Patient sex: M
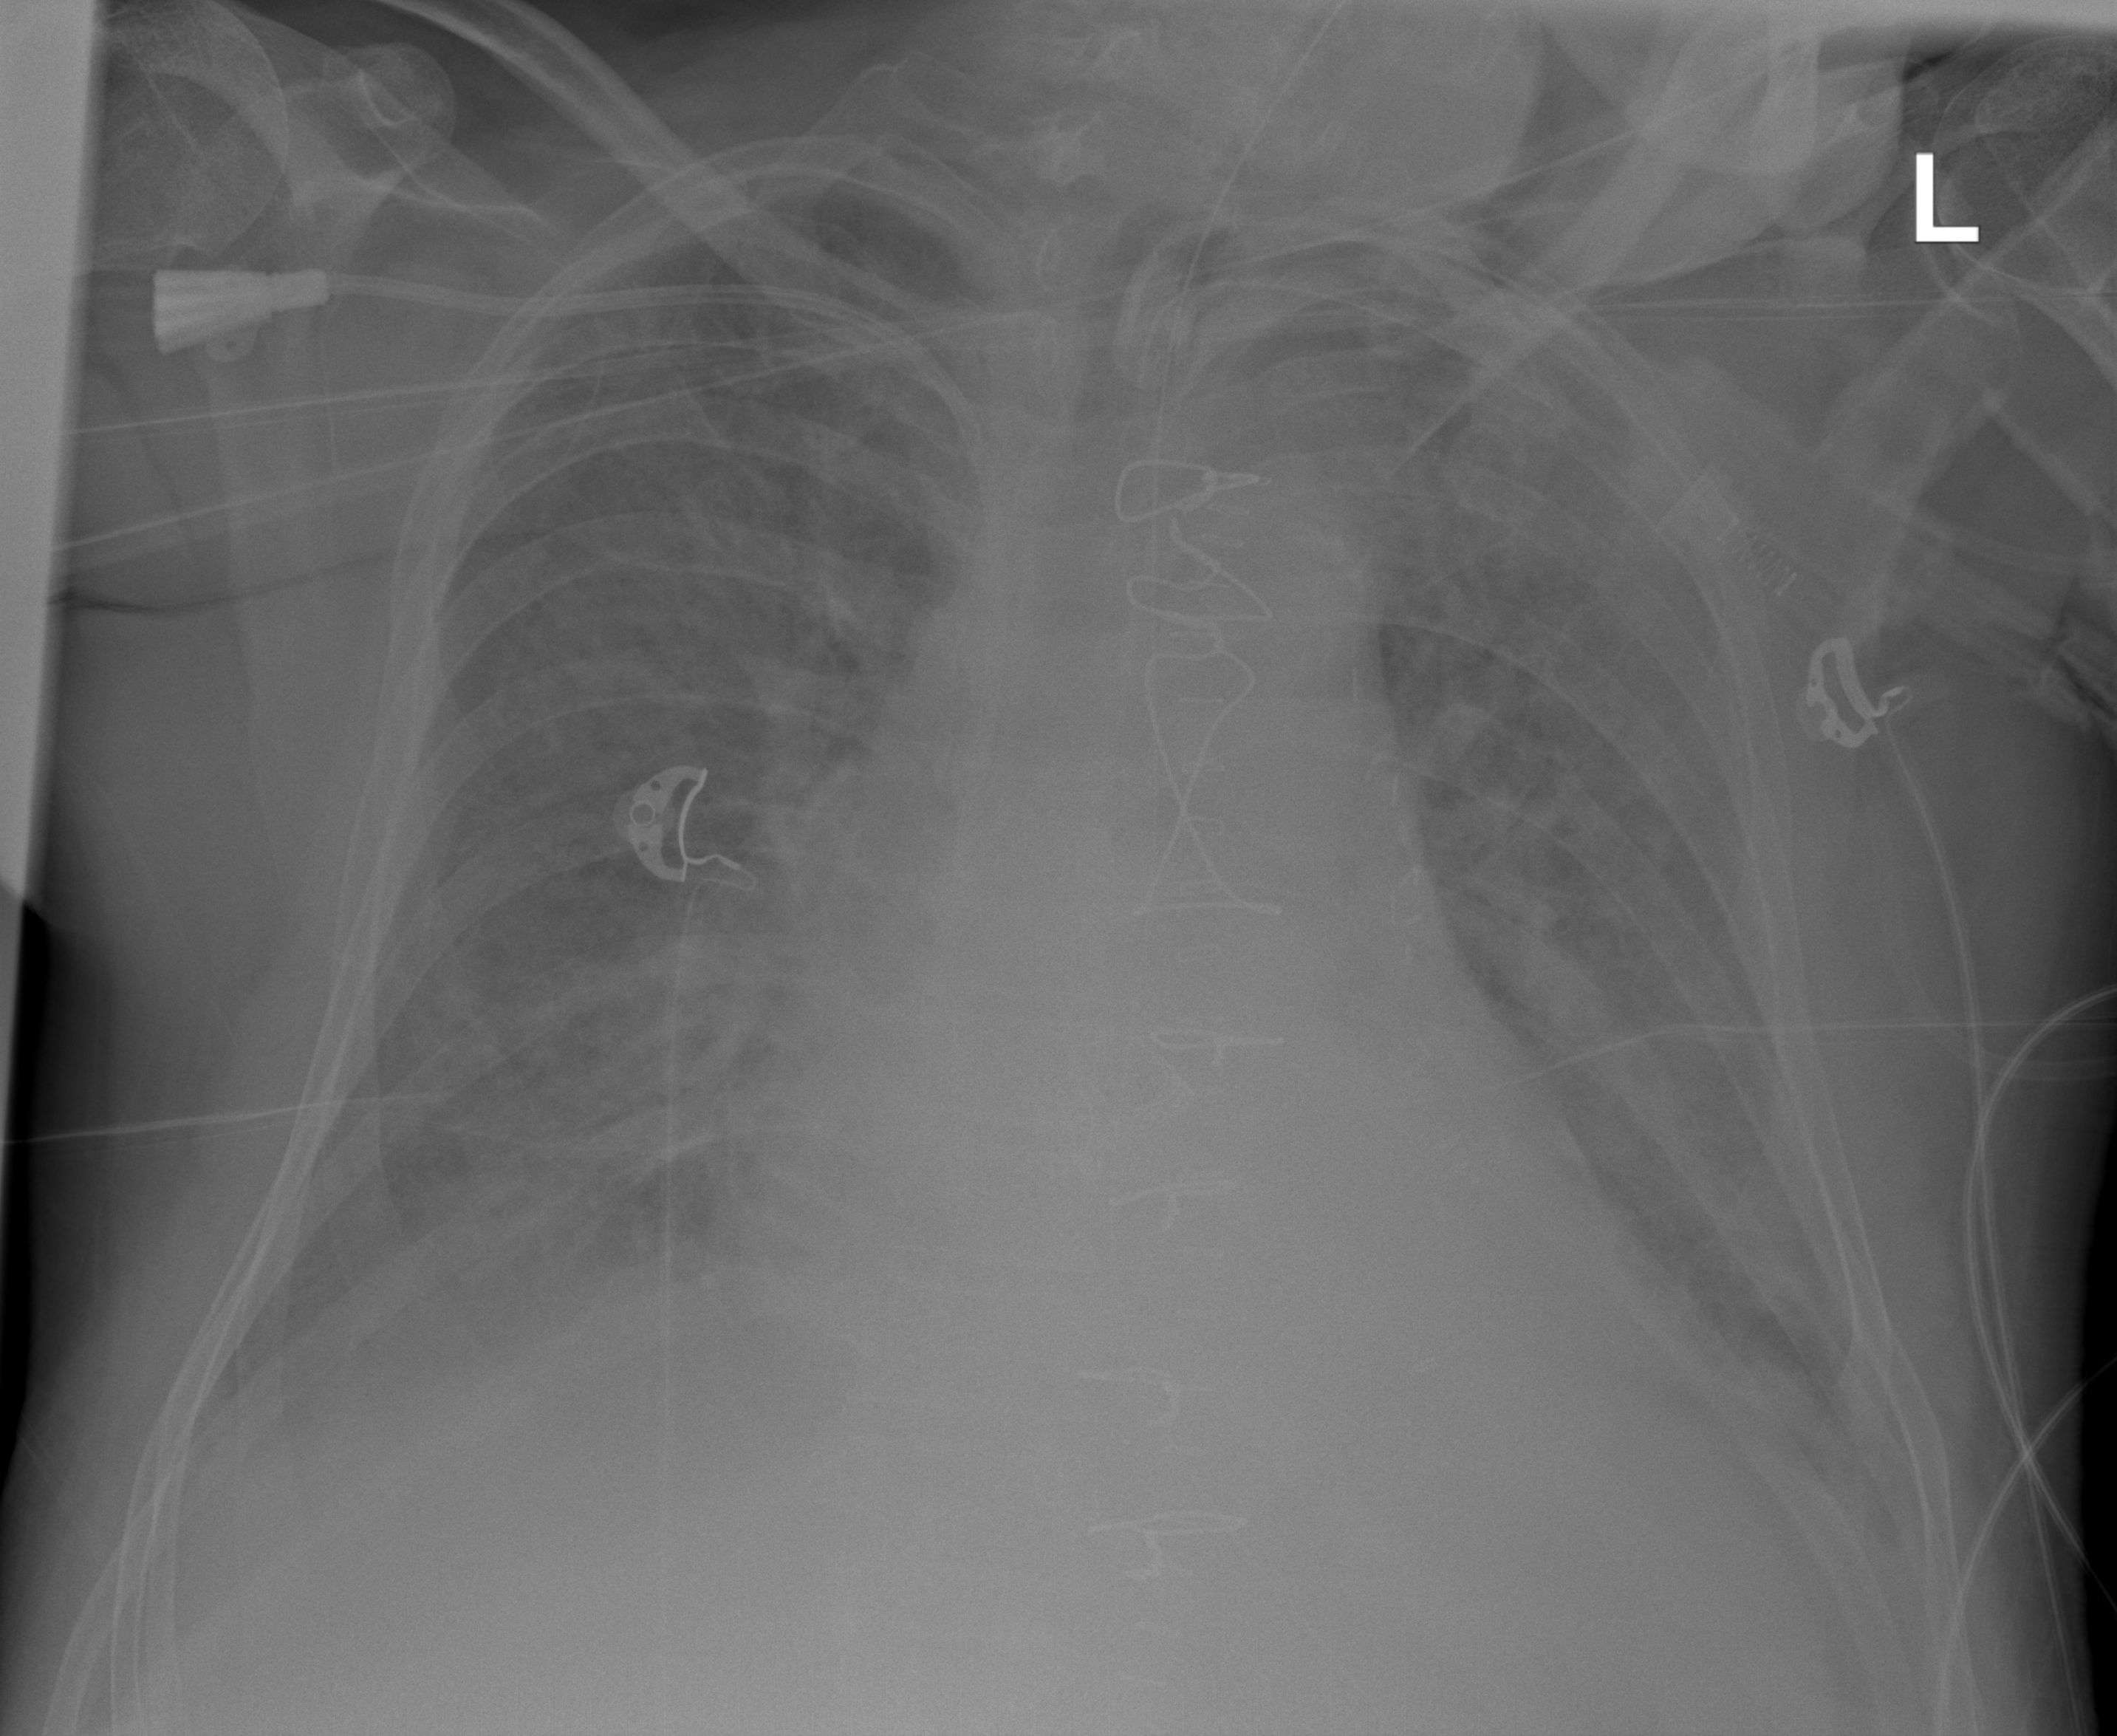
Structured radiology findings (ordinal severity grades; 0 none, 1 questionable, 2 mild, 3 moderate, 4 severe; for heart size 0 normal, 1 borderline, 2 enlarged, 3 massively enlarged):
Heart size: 1
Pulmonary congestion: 2
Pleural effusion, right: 2
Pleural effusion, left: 2
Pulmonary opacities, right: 2
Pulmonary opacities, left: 2
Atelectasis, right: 2
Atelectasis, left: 2